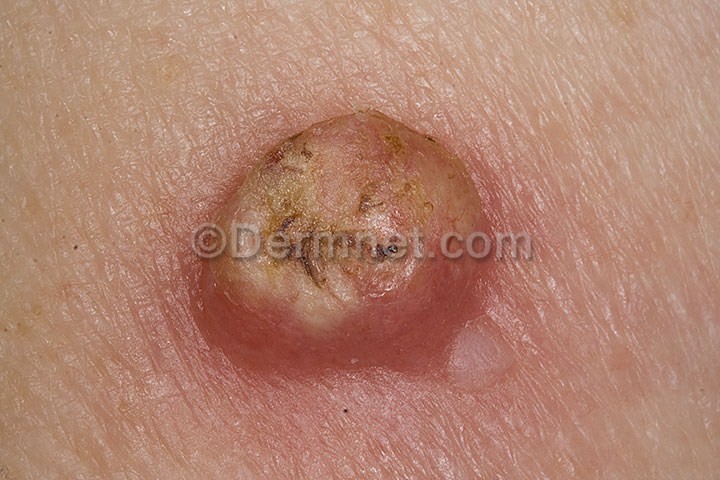
Disease: Seborrheic Keratoses and other Benign Tumors